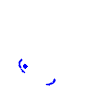
Particle: pion